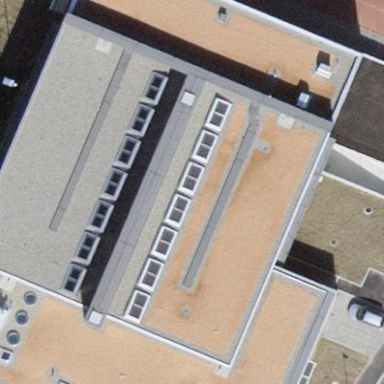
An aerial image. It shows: School building with school amenities.